Field crop: maize
Growth stage: 2
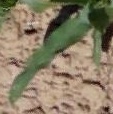
Species: maize